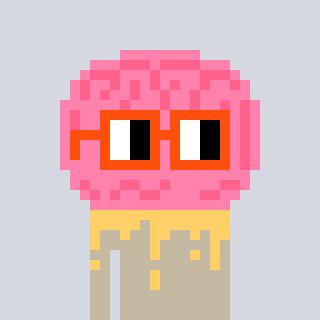
a pixel art character with square orange glasses, a brain-shaped head and a bege-colored body on a cool background